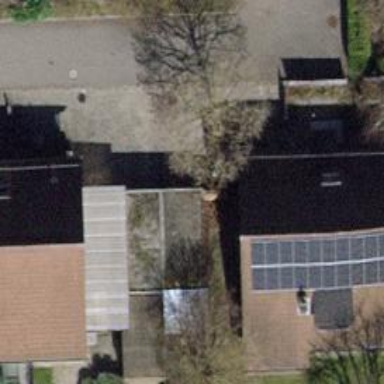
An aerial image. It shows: Building with tile roof.